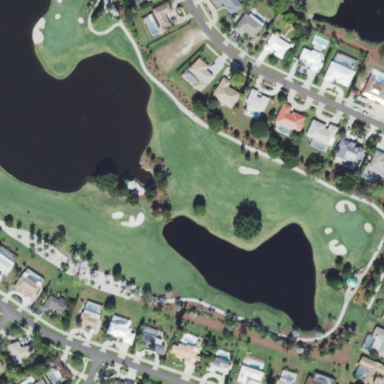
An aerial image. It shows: Golf fairway surrounded by grass.